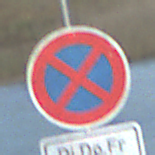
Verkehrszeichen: AbsolutesHalteverbot
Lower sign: ZeitangabenMitBeschraenkungAufWochentage3
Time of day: SunriseSunset
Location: Outdoor (RoadRail)
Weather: PartlyCloudy
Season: NotSpecified
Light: Natural